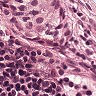
Metastatic tissue present: yes